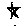
Label: star